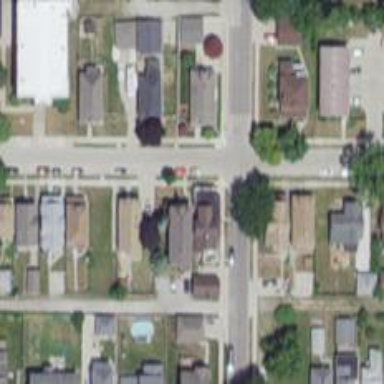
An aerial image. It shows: Residential road with separate sidewalk.